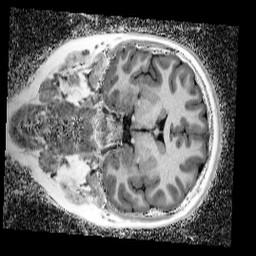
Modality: UNIT1_denoised
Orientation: coronal
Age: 12
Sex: female
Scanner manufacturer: siemens
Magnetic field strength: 3 T
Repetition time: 4 s
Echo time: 0.00299 s